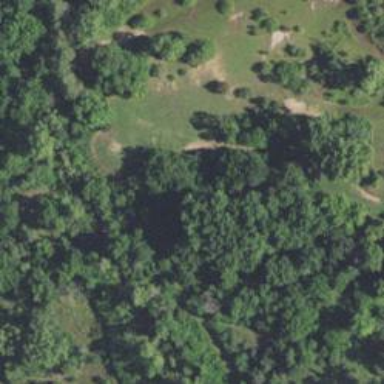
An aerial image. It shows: Disc golf tee area.